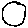
Label: circle